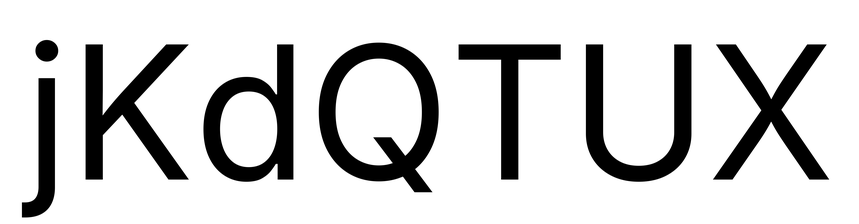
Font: Inter_Regular